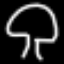
Label: mushroom